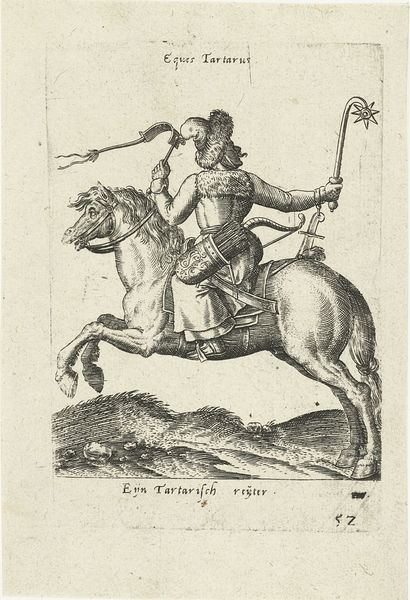
Titel: Tartaarse ruiter
Künstler: Abraham de Bruyn
Standort: Amsterdam
Institution: Rijksmuseum
Schlagwörter: hat, soldier, sword, white, black, woodcut, german, feet, knight, fur, illustration, tail, battle, beard, arms, crop, engraving, legs, war, horse, reins, warrior, hooves, tan, whip, bow, star, latin, russian, mane, moustache, weapon, horseman, spear, ride, arrows, rider, saddle, mace, fighter, archer, cavalry, stirrups, quiver, reigns, pouch, tartarus, pauch, eques, tartar, equs, equus, calvalry, morningstar, tartaris